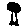
Label: tree